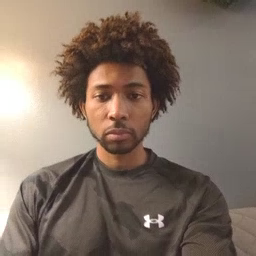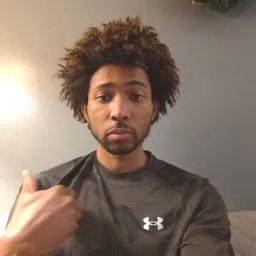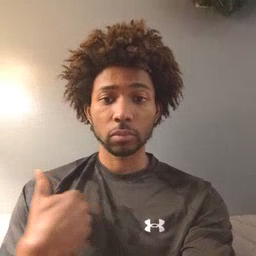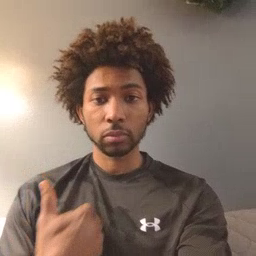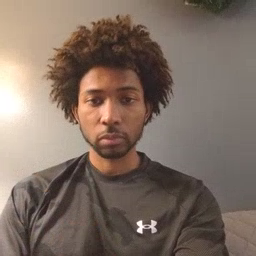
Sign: animal